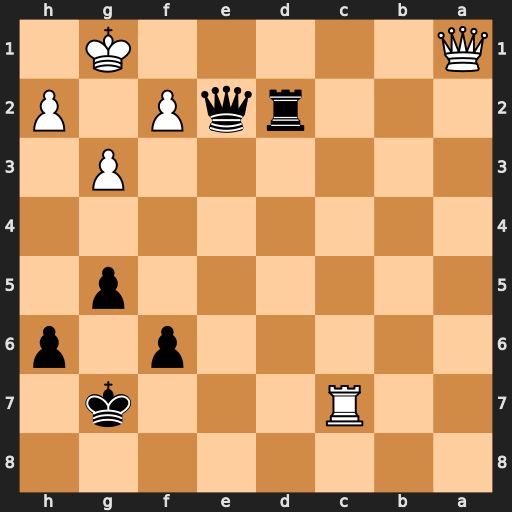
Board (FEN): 8/2R3k1/5p1p/6p1/8/6P1/3rqP1P/Q5K1
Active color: b
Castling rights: -
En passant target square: -
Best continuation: Kg6 Qf1 Rd1 Qxd1 Qxd1+